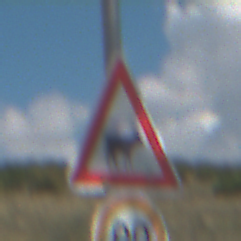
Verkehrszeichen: ViehtriebLinks
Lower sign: Geschwindigkeit80
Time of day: Midday
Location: Outdoor (Nature)
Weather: PartlyCloudy
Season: NotSpecified
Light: Natural